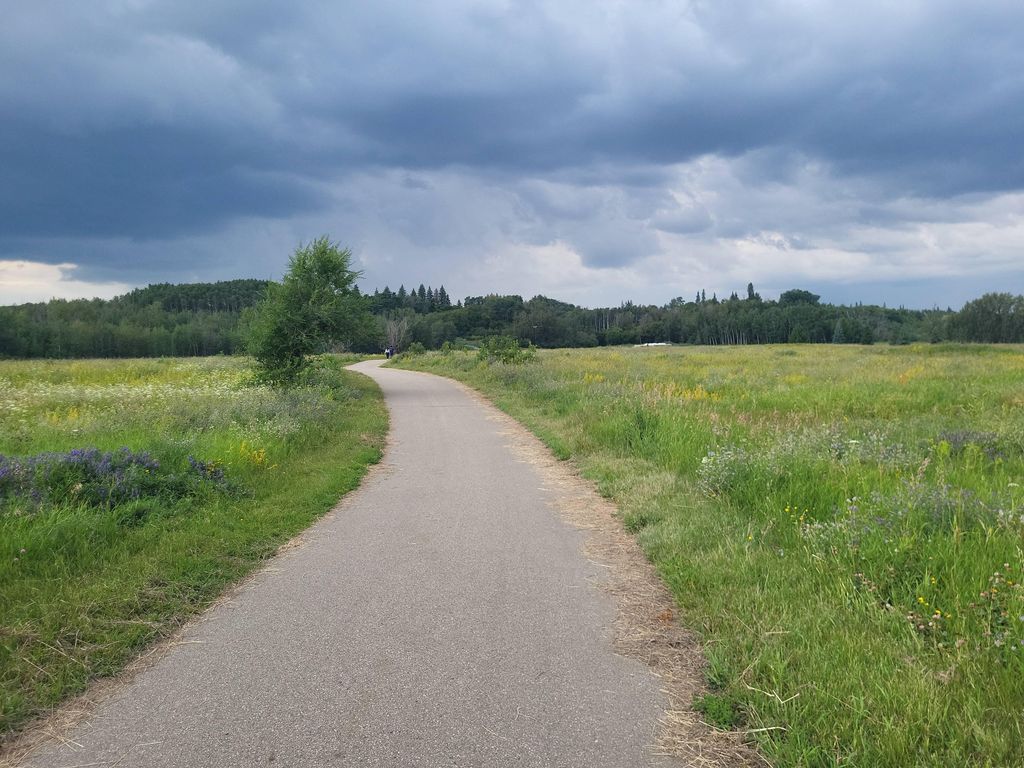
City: edmonton